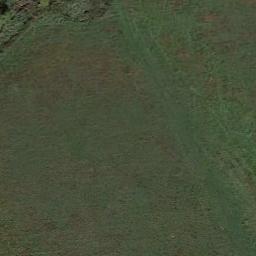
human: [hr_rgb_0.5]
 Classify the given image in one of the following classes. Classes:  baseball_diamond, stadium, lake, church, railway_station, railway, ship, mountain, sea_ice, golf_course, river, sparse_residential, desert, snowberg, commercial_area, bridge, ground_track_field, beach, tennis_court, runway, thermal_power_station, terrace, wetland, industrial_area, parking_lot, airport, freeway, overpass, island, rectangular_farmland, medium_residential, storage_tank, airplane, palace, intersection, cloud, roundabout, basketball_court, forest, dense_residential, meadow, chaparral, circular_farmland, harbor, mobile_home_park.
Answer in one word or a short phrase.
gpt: meadow